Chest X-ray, AP view. Patient: 32 years old, sex F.
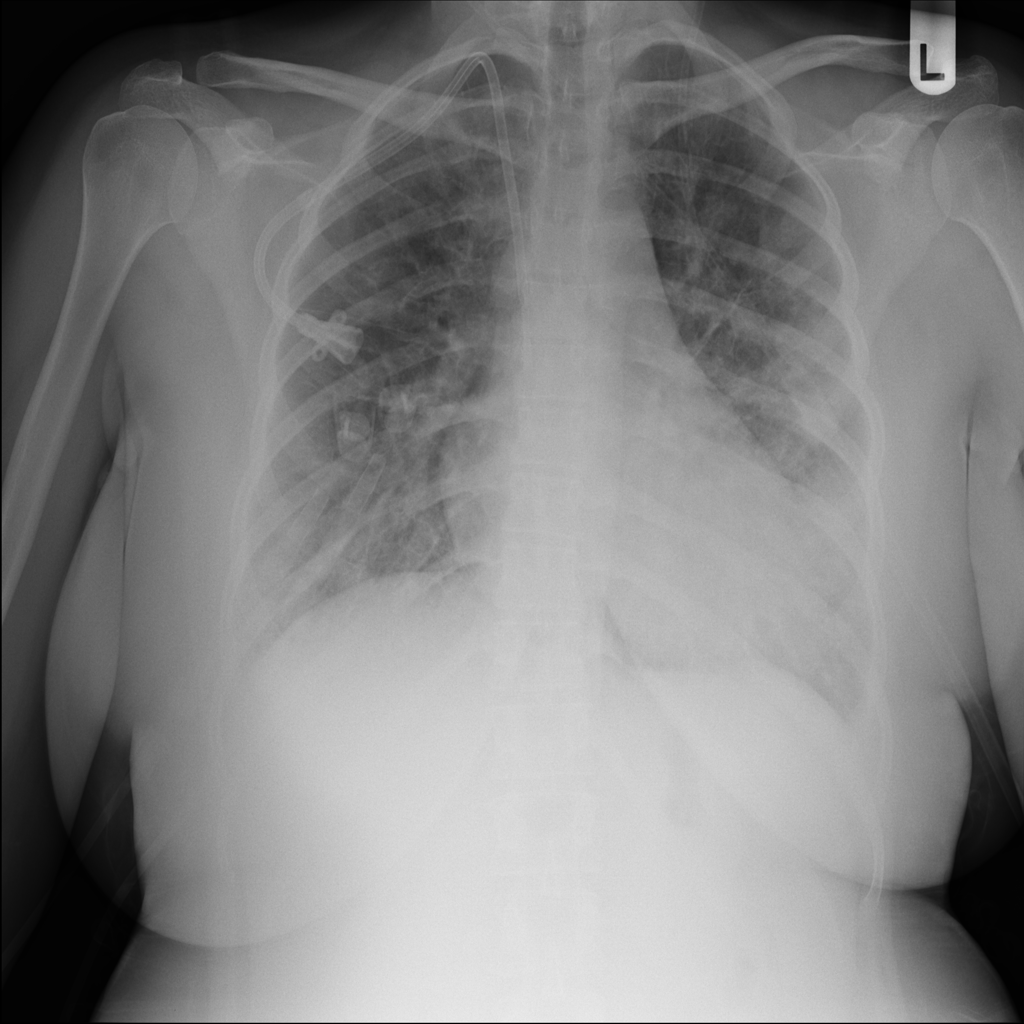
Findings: Edema, Infiltration